Question: The green dot in the picture is the starting point, and the blue dot is the end point. Each move can only go one square to the right or down. How many different simple paths are there?
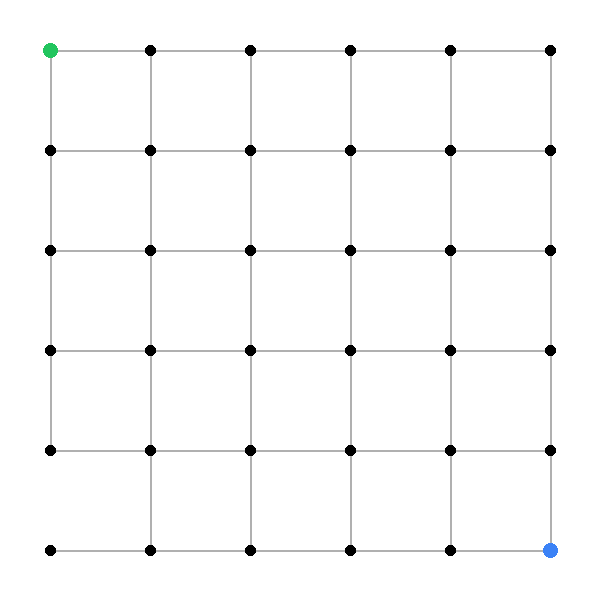
Answer: 251